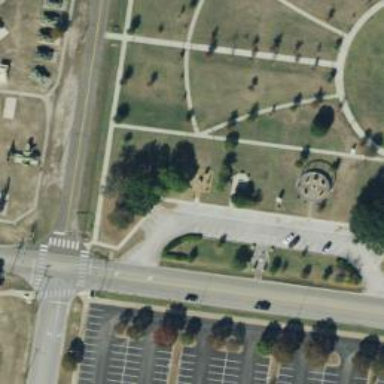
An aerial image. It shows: Historic memorial.